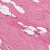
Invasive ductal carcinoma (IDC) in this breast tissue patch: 0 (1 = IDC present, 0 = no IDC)